Question: I've been given a task to create image filtering function for 3x3 matrices, and its outcome must be equal to conv2's. I have written this function, but it filters image incorrectly:
'''
function [ image ] = Func134( img,matrix )
image=img;
len=length(img)
for i=2:1:len-1
for j=2:1:len-1
value=0;
for g=-1:1:1
for l=-1:1:1
value=value+img(i+g,j+l)*matrix(g+2,l+2);
end
end
image(i,j)=value;
end
end
i=1:1:length
image(i,1)=image(i,2)
image(i,len)=image(i,len-1)
image(1,i)=image(2,i)
image(len,i)=image(len-1,i)
end
'''
Filtration matrix is [3,10,3;0,0,0;-3,-10,-3]
Please help to figure out what is wrong with my code.
Some sample results I get between 'conv2' and my code are seen below.

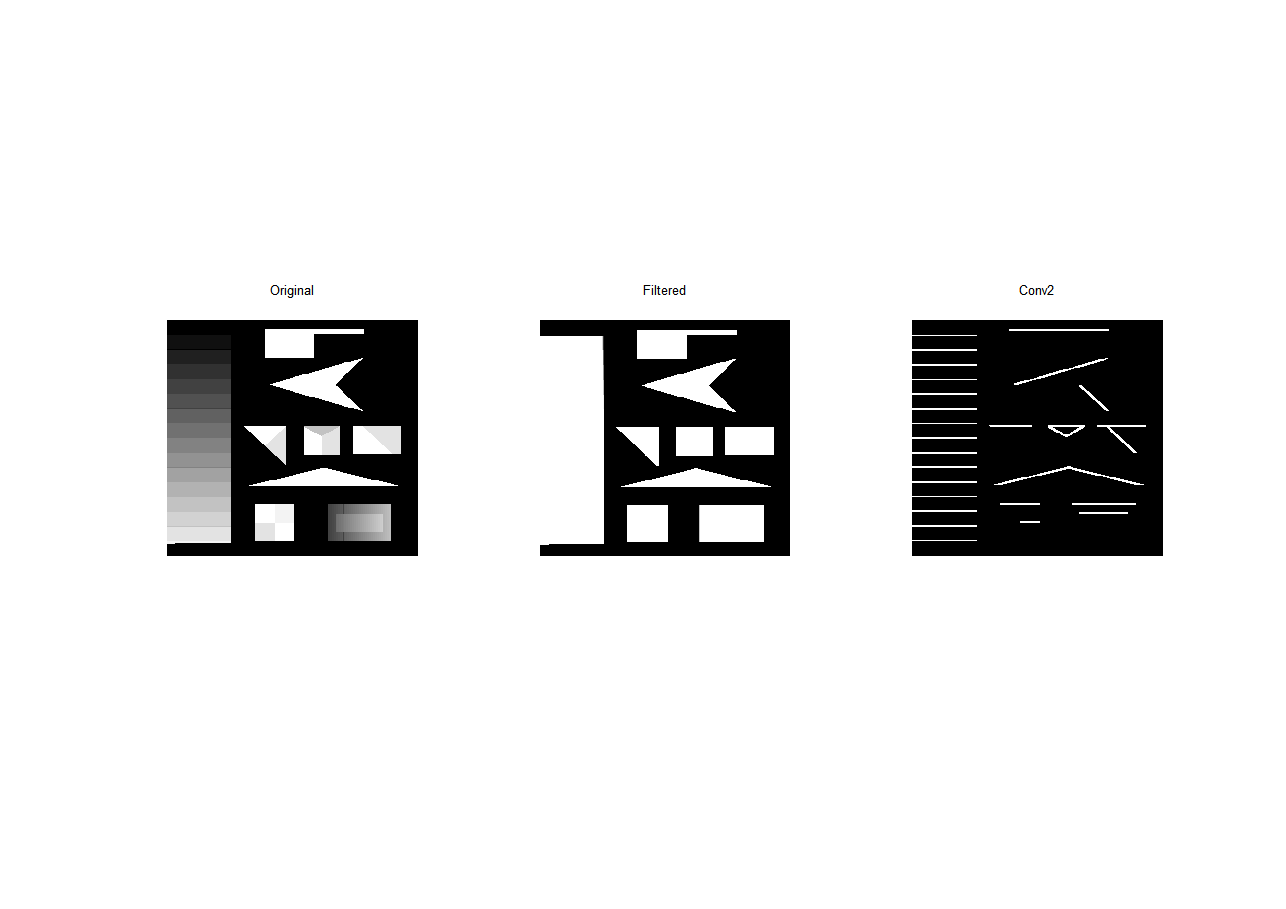
Answer: First off, this line doesn't make sense:
'''
i=1:1:length;
'''
I think you meant to use 'len' instead of 'length' as the ending index:
'''
i=1:1:len;
'''
Now referring to your code, it is correct, but what you are doing is not convolution. In 2D convolution, you have to perform a 180 degree rotation of the kernel / mask and then do the weighted sum. As such, if you want to achieve the same results using 'conv2', you pre-rotate the mask before calling it.
'''
mask = [3,10,3;0,0,0;-3,-10,-3]
mask_flip = mask(end👎1,end👎1);
out = conv2(img, mask, 'same');
'''
'mask_flip' contains the 180 degree rotated kernel. We use the ''same'' flag to ensure that the output size of the result is the same size as the input. However, when using 'conv2', we are assuming that the borders of the image are zero-padded. Your code simply copies the border pixels of the original image into the resulting image. This is known as replicating behaviour but that is not what 'conv2' does natively. 'conv2' assumes that the border pixels are zero-padded as I mentioned before, so what I would suggest you do is create two additional images, one being the output image that has 2 more rows and 2 more columns and another being the input image that is the same size as the output image but you place the input image inside this matrix. Next, perform the filtering on this new image, place the resulting filtered pixels in the output image then crop this result. I've decided to create a new padded input image in order to keep most of your code intact.
I would also recommend that you abolish the use of 'length' here. Use <URL> instead to determine the image dimensions. Something like this will work:
'''
function [ image ] = Func134( img,matrix )
[rows,cols] = size(img); %// Change
%// New - Create a padded matrix that is the same class as the input
new_img = zeros(rows+2,cols+2);
new_img = cast(new_img, class(img));
%// New - Place original image in padded result
new_img(2:end-1,2:end-1) = img;
%// Also create new output image the same size as the padded result
image = zeros(size(new_img));
image = cast(image, class(img));
for i=2:1:rows+1 %// Change
for j=2:1:cols+1 %// Change
value=0;
for g=-1:1:1
for l=-1:1:1
value=value+new_img(i+g,j+l)*matrix(g+2,l+2); %// Change
end
end
image(i,j)=value;
end
end
%// Change
%// Crop the image and remove the extra border pixels
image = image(2:end-1,2:end-1);
end
'''
---
To compare, I've generated this random matrix:
'''
>> rng(123);
>> A = rand(10,10)
A =
0.6965 0.3432 0.6344 0.0921 0.6240 0.1206 0.6693 0.0957 0.3188 0.7050
0.2861 0.7290 0.8494 0.4337 0.1156 0.8263 0.5859 0.8853 0.6920 0.9954
0.2269 0.4386 0.7245 0.4309 0.3173 0.6031 0.6249 0.6272 0.5544 0.3559
0.5513 0.0597 0.6110 0.4937 0.4148 0.5451 0.6747 0.7234 0.3890 0.7625
0.7195 0.3980 0.7224 0.4258 0.8663 0.3428 0.8423 0.0161 0.9251 0.5932
0.4231 0.7380 0.3230 0.3123 0.2505 0.3041 0.0832 0.5944 0.8417 0.6917
0.9808 0.1825 0.3618 0.4264 0.4830 0.4170 0.7637 0.5568 0.3574 0.1511
0.6848 0.1755 0.2283 0.8934 0.9856 0.6813 0.2437 0.1590 0.0436 0.3989
0.4809 0.5316 0.2937 0.9442 0.5195 0.8755 0.1942 0.1531 0.3048 0.2409
0.3921 0.5318 0.6310 0.5018 0.6129 0.5104 0.5725 0.6955 0.3982 0.3435
'''
Now running with what we talked about above:
'''
mask = [3,10,3;0,0,0;-3,-10,-3];
mask_flip = mask(end👎1,end👎1);
B = Func134(A,mask);
C = conv2(A, mask_flip,'same');
'''
We get the following for your function and the output of 'conv2':
'''
>> B
B =
-5.0485 -10.6972 -11.9826 -7.2322 -4.9363 -10.3681 -10.9944 -12.6870 -12.5618 -12.0295
4.4100 0.1847 -2.2030 -2.7377 0.6031 -3.7711 -2.5978 -5.8890 -2.9036 2.7836
-0.6436 6.6134 4.2122 -0.7822 -2.3282 1.6488 0.4420 2.2619 4.2144 3.2372
-4.8046 -1.0665 0.1568 -1.5907 -4.6943 0.3036 0.4399 4.3466 -2.5859 -3.4849
-0.7529 -5.5344 1.3900 3.1715 2.9108 4.6771 7.0247 1.7062 -3.9277 -0.6497
-1.9663 2.4536 4.2516 2.2266 3.6084 0.6432 -1.0581 -3.4674 5.3815 6.1237
-0.9296 5.1244 0.8912 -7.7325 -10.2260 -6.4585 -1.4298 6.2675 10.1657 5.3225
3.9511 -1.7869 -1.9199 -5.0832 -3.2932 -2.9853 5.5304 5.9034 1.4683 -0.7394
1.8580 -3.8938 -3.9216 3.8254 5.4139 1.8404 -4.3850 -7.4159 -4.9894 -0.5096
6.4040 7.6395 7.3643 11.8812 10.6537 10.8957 5.0278 3.0277 4.2295 3.3229
>> C
C =
-5.0485 -10.6972 -11.9826 -7.2322 -4.9363 -10.3681 -10.9944 -12.6870 -12.5618 -12.0295
4.4100 0.1847 -2.2030 -2.7377 0.6031 -3.7711 -2.5978 -5.8890 -2.9036 2.7836
-0.6436 6.6134 4.2122 -0.7822 -2.3282 1.6488 0.4420 2.2619 4.2144 3.2372
-4.8046 -1.0665 0.1568 -1.5907 -4.6943 0.3036 0.4399 4.3466 -2.5859 -3.4849
-0.7529 -5.5344 1.3900 3.1715 2.9108 4.6771 7.0247 1.7062 -3.9277 -0.6497
-1.9663 2.4536 4.2516 2.2266 3.6084 0.6432 -1.0581 -3.4674 5.3815 6.1237
-0.9296 5.1244 0.8912 -7.7325 -10.2260 -6.4585 -1.4298 6.2675 10.1657 5.3225
3.9511 -1.7869 -1.9199 -5.0832 -3.2932 -2.9853 5.5304 5.9034 1.4683 -0.7394
1.8580 -3.8938 -3.9216 3.8254 5.4139 1.8404 -4.3850 -7.4159 -4.9894 -0.5096
6.4040 7.6395 7.3643 11.8812 10.6537 10.8957 5.0278 3.0277 4.2295 3.3229
'''